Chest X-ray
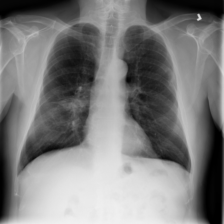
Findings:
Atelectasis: negative
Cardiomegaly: negative
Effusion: negative
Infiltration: negative
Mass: positive
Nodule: negative
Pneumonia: negative
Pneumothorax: negative
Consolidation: negative
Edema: negative
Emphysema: negative
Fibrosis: negative
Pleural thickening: negative
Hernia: negative